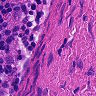
Metastatic tissue present: no